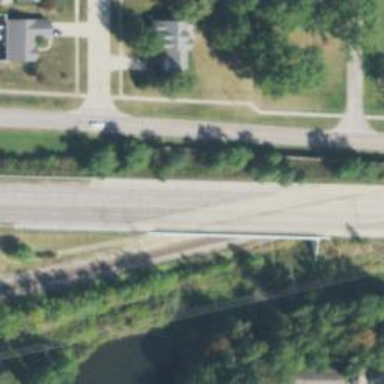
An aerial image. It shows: Primary highway on asphalt bridge.